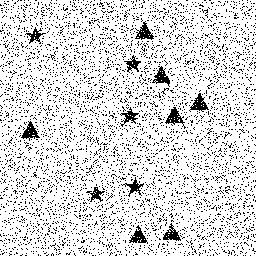
Squares: 0
Triangles: 7
Stars: 5
Total shapes: 12